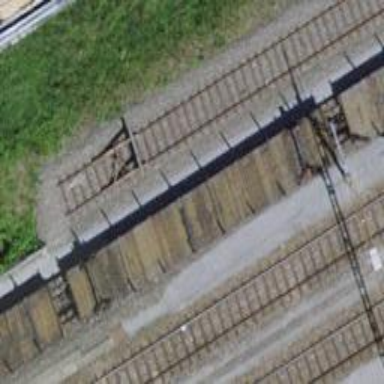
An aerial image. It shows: Railway buffer stop.